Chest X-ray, AP view. Patient: 4 years old, sex F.
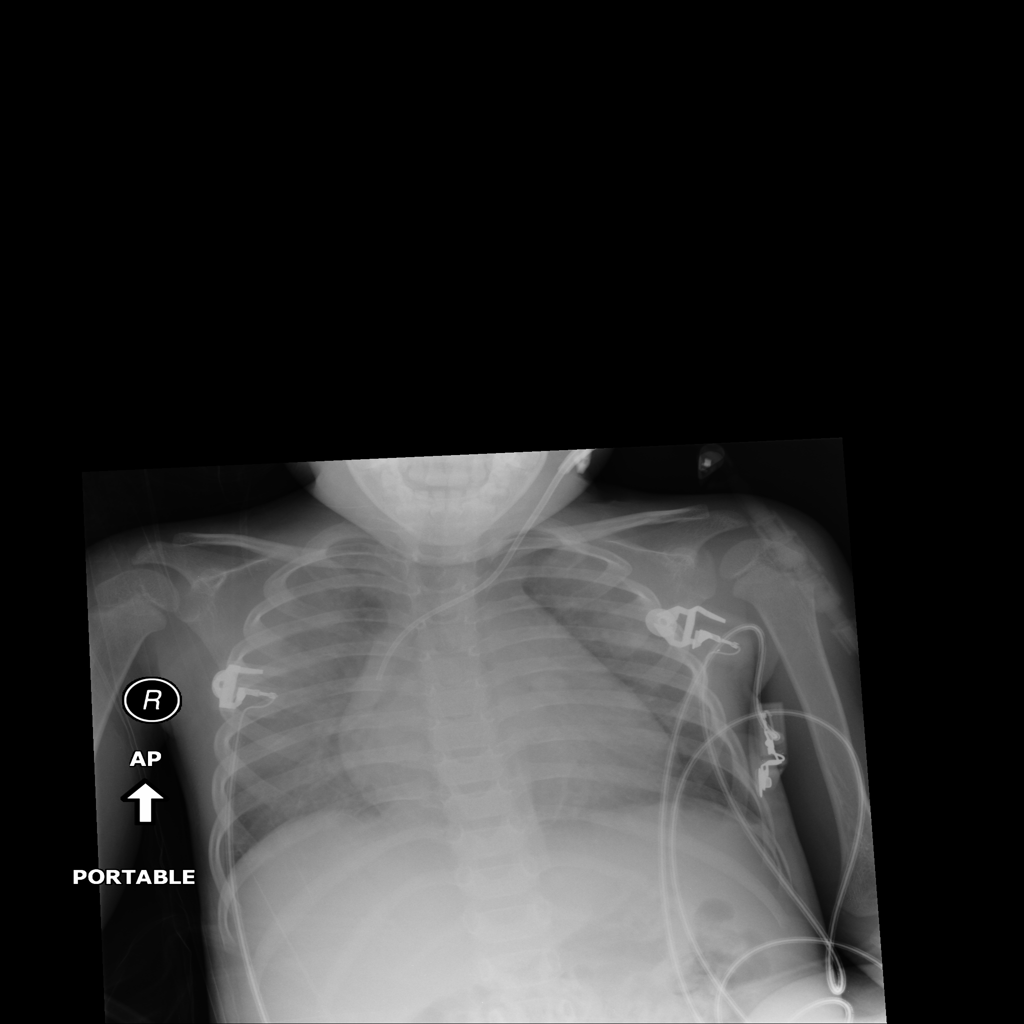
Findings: Cardiomegaly, Edema